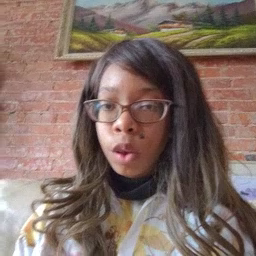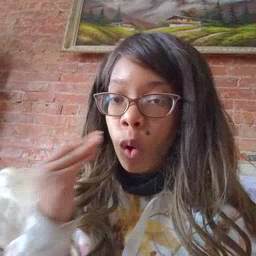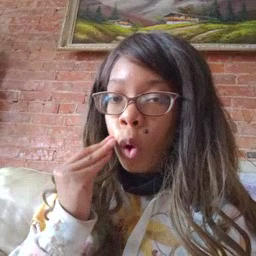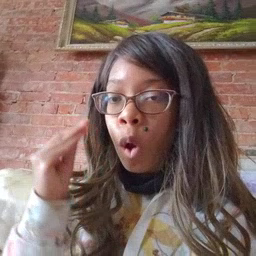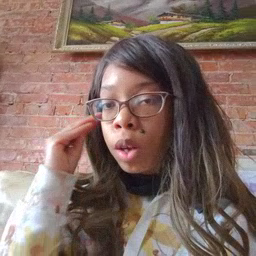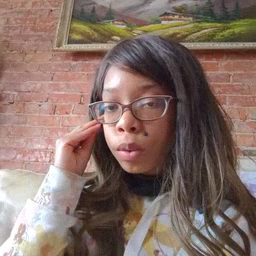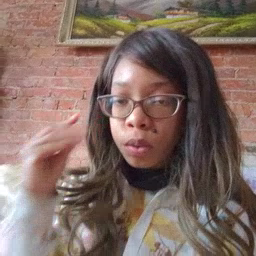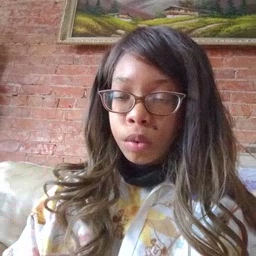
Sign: home